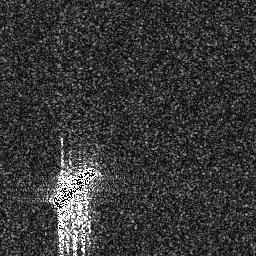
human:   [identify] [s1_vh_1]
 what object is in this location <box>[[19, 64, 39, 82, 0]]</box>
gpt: <ref>1 large ship at the bottom left</ref>